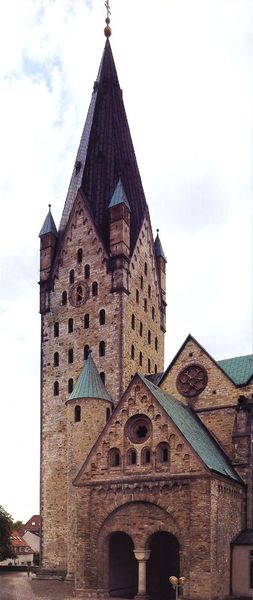
Titel: Westturm des Paderborner Doms
Standort: Paderborn (EU - D - NRW)
Schlagwörter: baum, blau, himmel, wolken, bäume, grün, kirchturm, stadt, braun, fenster, frankreich, grau, hintergrund, straße, säule, säulen, dach, gebäude, haus, weg, architektur, spitze, stein, häuser, nass, kirche, rund, turm, bogen, dorf, giebel, mauer, platz, kuppel, spitz, uhr, tor, halle, anbau, foto, regen, bögen, eingang, kloster, kreuz, dom, kupfer, portal, tore, rosette, rundbögen, romanik, abtei, winkel, romanisch, vorplatz, patina, säulenbogen, paderborn, ur, skirche, romanischsäule